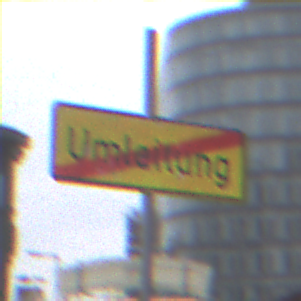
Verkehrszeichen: EndeDerUmleitungsankuendigung
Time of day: MorningAfternoon
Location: Outdoor (Urban)
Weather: Overcast
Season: NotSpecified
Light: Natural